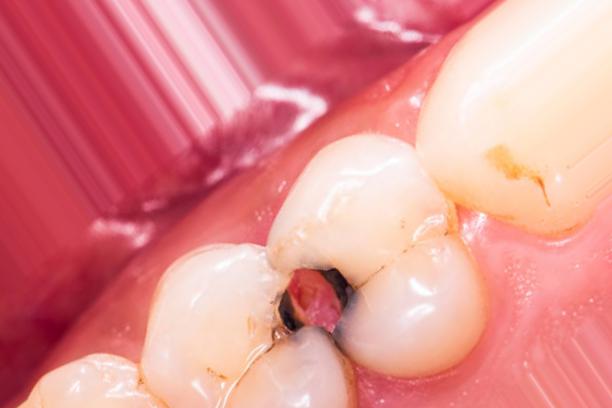
Condition: Caries